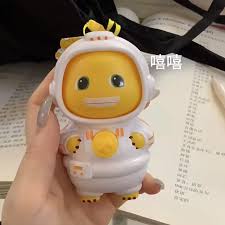
Label: nailong